Question: I am observing very peculiar behaviour, when testing system on Samsung tablet some of links stopped working. To make it easier to debug I am using Chrome Developer tools emulator, when page is loaded I can call kncoukout.js global 'ko' from console for debugging (like getting context for bound elements...) thing is when I am trying to debug from event handler 'ko' vanishes.
Have a look at screenshot below.

I have been able to access 'ko' when not in callback,
then I placed breakpoint in event handler and tried to access 'ko' again on 'a' 'click' and it's not there anymore, and then it fails with error of 'ko' not being there.
'ko'
Not that I think it matters (same happens in any event handler), but someone will ask for code that makes 'ko' disappear.
'''
var parseHrefBinding = function (link) {
var newHref = null;
var boundEl = $(link).closest('[data-bind]')[0];
if (boundEl) {
var data = ko.dataFor(boundEl);
if (data) {
var a = document.createElement('a');
a.setAttribute('data-bind', link.attributes['data-bind'].value);
ko.applyBindings(data, a);
newHref = a.href;
}
}
return newHref;
};
$(document).on("click", "a", function () {
var res = true;
var link = this;
var parent = $(link).parents('a')[0];
if (parent) {
// The default Android browser (V2-4.1) sets nested a[href] to their parent's href.
var href = parent.href === link.href ? parseHrefBinding(link) : link.href;
setTimeout(function () {
document.location.href = href;
}, 10);
res = false;
}
return res;
});
'''
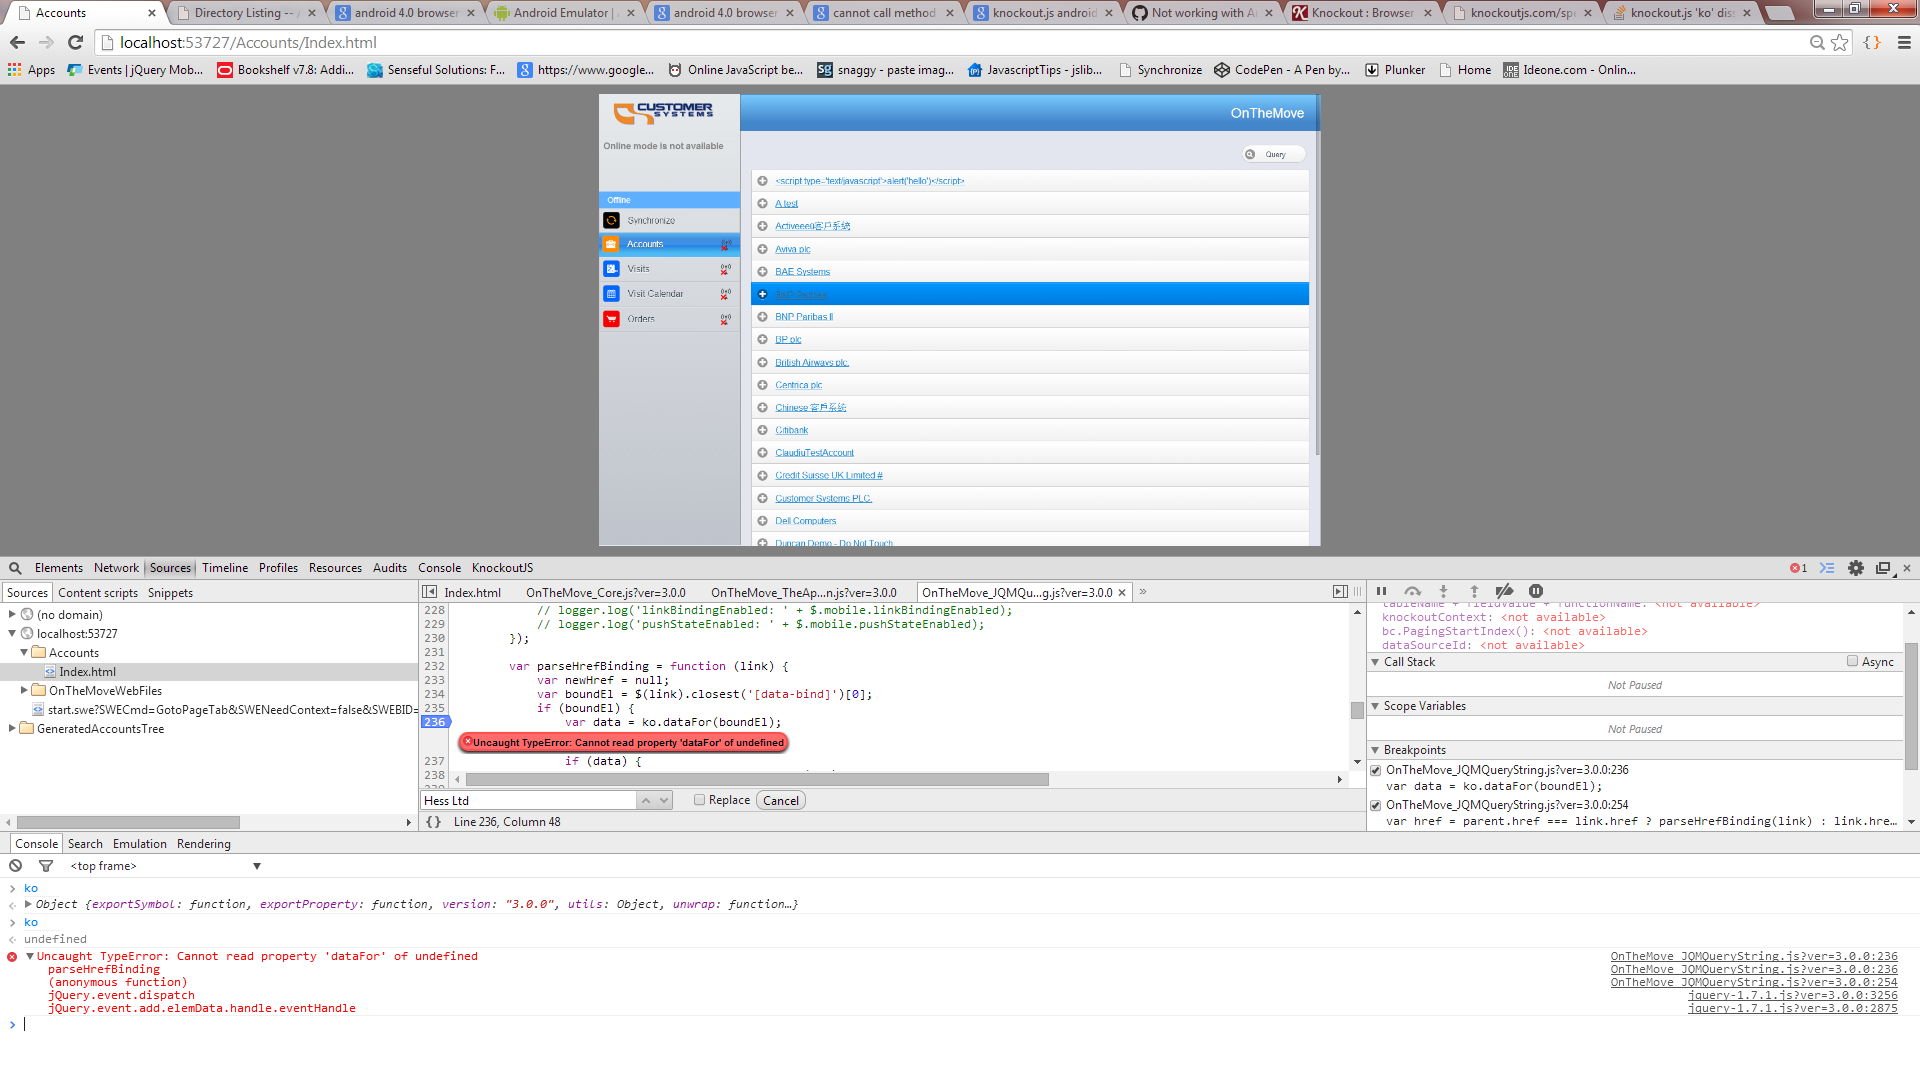
Answer: God this is epic, it turns out that to use globals in event handlers on 'Android Browser 4' one has to add 'window' in front of 'ko' eg. 'window.ko' see screenshot below.

so fix was as simple as changing
'var data = ko.dataFor(boundEl);'
to
'var data = window.ko.dataFor(boundEl);'